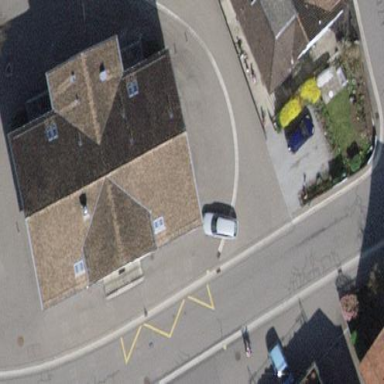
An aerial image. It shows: Commercial building.